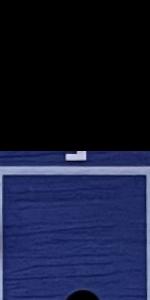
Label: Empty